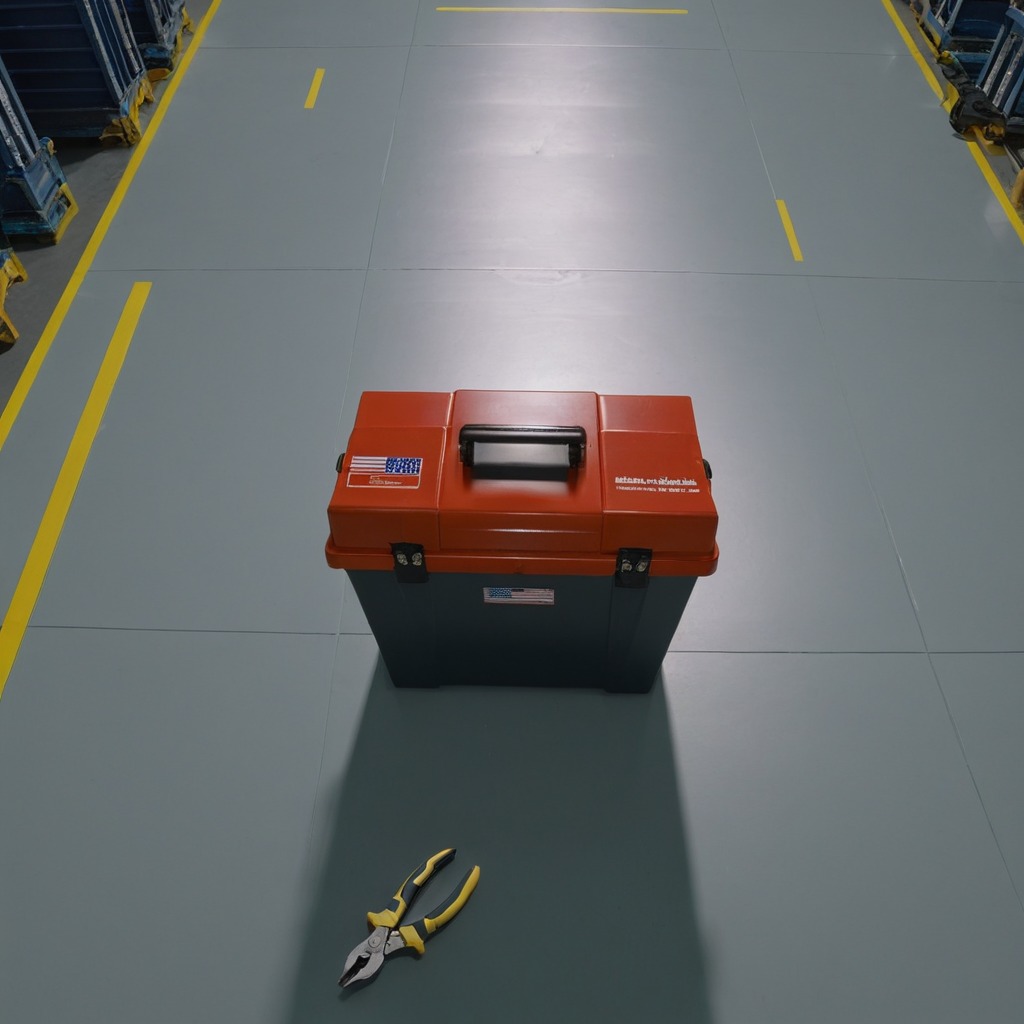
A plier is lying on the toolbox surface.